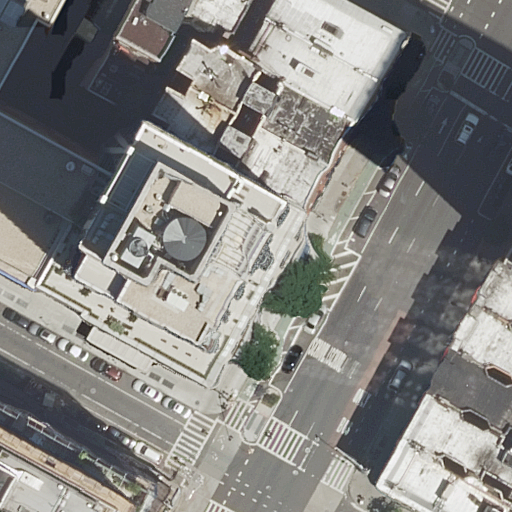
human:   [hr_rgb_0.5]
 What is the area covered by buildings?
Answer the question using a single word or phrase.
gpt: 4336m2

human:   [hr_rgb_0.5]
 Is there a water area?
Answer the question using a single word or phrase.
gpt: no

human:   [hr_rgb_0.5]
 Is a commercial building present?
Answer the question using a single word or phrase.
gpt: no

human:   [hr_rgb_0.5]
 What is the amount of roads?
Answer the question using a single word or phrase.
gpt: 18

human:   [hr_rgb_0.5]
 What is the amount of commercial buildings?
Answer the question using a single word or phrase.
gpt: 0

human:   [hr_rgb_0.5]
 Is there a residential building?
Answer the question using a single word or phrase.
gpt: yes

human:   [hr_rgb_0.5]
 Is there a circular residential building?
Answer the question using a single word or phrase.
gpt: no

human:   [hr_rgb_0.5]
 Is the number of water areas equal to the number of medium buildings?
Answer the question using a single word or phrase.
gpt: no

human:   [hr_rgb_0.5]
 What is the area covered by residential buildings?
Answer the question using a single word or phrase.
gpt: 3473m2

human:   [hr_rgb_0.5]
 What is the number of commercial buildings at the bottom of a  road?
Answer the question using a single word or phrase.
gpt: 0

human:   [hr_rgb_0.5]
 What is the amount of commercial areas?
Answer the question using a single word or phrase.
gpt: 0

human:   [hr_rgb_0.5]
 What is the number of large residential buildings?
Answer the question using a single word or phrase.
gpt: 2

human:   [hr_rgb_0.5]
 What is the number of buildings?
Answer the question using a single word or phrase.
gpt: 14

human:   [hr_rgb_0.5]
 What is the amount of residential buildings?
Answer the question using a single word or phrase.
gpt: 13

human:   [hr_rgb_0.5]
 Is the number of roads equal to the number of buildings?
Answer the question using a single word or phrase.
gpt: no

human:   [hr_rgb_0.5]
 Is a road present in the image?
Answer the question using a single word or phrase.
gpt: yes

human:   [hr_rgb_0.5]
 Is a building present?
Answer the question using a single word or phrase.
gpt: yes

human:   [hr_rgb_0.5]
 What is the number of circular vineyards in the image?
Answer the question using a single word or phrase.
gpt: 0

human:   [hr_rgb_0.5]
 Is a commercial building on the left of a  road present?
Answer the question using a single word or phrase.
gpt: no

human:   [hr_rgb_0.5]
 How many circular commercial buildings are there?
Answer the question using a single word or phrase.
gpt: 0

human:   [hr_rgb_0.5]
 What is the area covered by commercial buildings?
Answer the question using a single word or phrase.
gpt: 0m2

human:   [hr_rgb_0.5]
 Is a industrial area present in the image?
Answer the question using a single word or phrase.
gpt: no

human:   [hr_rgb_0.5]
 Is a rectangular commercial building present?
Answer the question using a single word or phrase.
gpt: no

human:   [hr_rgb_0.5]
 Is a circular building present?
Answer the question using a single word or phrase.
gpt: no

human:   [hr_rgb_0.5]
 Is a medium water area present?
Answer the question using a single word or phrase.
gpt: no

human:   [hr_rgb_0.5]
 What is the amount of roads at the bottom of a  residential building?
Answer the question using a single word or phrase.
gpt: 18

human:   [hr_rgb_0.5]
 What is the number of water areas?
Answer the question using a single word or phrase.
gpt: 0

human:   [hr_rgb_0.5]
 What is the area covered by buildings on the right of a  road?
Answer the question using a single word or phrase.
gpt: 1789m2

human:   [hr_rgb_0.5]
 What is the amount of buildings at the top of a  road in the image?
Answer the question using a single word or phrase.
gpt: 12

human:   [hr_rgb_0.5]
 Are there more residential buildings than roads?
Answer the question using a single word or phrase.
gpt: no

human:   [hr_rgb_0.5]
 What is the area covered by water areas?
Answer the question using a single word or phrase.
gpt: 0m2

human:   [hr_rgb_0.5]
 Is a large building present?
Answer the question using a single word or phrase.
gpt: yes

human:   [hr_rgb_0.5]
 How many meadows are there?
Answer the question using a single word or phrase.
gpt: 0

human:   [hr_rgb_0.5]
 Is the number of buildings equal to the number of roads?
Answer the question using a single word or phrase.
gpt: no

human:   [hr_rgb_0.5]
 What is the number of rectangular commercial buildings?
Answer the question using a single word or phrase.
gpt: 0

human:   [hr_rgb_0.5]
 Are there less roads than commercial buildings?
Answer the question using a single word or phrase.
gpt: no

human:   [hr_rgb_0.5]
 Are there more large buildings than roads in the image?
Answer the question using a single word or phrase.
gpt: no

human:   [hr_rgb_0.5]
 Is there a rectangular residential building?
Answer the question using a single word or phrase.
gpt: yes

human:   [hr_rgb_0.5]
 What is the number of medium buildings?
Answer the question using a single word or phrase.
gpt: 7

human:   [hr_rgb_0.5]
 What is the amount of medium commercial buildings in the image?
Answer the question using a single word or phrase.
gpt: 0

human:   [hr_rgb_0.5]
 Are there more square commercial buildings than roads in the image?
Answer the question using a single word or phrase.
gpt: no

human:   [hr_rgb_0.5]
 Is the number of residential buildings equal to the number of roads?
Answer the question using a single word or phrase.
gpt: no

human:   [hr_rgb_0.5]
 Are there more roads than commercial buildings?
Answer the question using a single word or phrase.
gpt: yes

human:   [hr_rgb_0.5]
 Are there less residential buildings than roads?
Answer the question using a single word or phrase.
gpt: yes

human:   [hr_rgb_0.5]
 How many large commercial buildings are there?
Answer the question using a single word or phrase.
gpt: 0

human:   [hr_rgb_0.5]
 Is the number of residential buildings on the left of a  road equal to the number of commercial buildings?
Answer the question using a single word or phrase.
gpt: no

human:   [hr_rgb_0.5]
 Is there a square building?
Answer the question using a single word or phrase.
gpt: no

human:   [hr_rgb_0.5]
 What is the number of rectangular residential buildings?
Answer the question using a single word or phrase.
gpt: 7

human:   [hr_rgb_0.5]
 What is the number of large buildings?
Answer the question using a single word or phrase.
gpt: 3

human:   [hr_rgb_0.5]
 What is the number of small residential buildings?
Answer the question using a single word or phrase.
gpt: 4

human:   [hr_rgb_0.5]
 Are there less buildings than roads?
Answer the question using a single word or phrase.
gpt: yes

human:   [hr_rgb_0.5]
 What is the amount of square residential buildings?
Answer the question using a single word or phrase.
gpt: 0

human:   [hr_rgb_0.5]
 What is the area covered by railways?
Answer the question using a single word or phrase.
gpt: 0m2

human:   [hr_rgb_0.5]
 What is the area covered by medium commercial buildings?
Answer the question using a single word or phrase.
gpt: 0m2

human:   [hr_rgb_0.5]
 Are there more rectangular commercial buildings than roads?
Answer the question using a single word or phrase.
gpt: no

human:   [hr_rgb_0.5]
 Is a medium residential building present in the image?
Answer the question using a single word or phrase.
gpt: yes

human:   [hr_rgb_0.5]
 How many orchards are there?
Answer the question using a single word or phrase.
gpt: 0

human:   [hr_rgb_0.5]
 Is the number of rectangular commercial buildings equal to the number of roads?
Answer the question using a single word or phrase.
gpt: no

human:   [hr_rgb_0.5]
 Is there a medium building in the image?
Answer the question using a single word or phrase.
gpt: yes

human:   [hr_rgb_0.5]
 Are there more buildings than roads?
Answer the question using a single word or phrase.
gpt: no

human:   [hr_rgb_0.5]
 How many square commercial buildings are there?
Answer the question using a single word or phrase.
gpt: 0

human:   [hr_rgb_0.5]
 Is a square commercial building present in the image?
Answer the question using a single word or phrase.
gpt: no

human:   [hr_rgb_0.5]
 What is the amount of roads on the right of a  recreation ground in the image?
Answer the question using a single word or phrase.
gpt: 0

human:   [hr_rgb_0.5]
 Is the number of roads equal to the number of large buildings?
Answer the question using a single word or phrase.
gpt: no